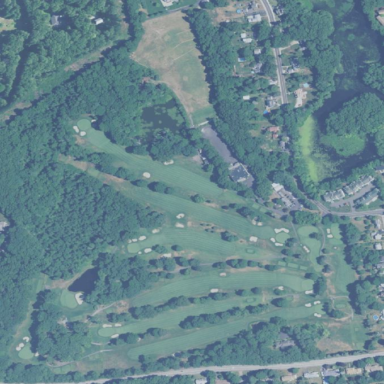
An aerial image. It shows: Golf course.